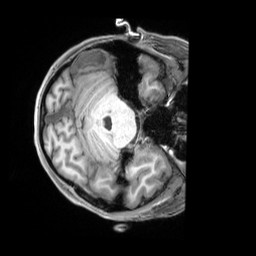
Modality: T1w
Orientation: axial
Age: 19
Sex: female
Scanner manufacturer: siemens
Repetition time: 2.3 s
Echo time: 0.00229 s